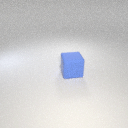
large blue rubber cube